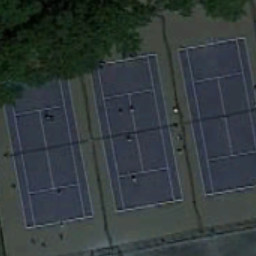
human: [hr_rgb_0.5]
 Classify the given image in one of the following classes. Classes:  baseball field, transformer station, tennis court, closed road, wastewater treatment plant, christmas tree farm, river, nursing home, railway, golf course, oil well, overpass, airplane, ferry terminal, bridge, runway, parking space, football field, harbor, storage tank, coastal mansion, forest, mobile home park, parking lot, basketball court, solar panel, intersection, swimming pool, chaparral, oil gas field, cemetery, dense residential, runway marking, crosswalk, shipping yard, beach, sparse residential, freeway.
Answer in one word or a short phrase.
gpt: tennis court